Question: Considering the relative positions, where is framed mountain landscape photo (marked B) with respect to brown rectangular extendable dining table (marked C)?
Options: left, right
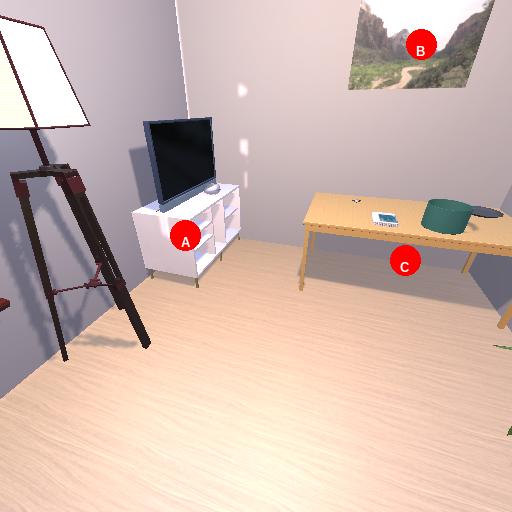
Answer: left